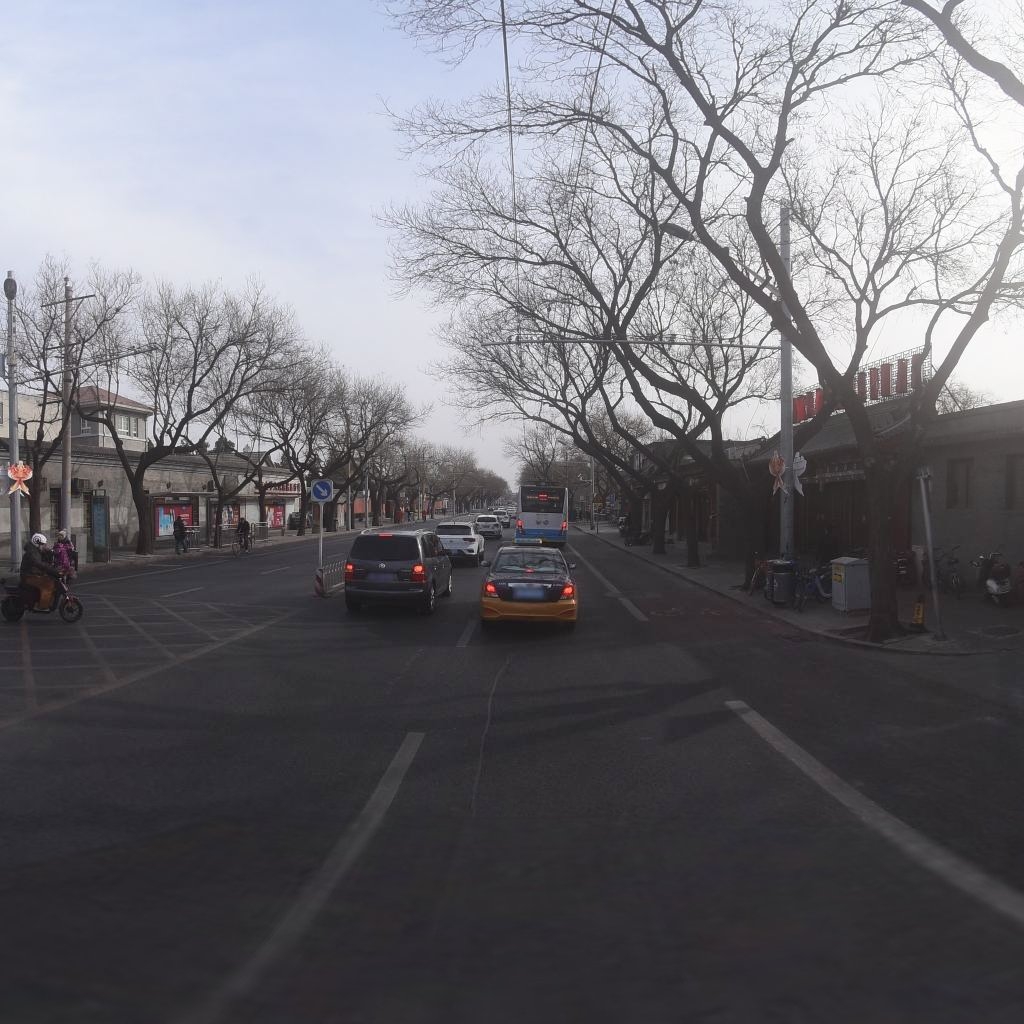
Region: Xicheng
Road damage annotations: longitudinal patch